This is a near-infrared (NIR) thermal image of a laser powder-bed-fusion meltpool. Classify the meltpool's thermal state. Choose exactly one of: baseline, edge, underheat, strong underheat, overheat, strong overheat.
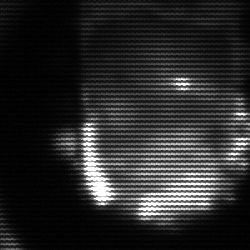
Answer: baseline